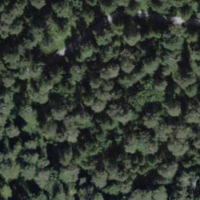
EUNIS habitat code: 43
Species observed at this site:
Vaccinium vitis-idaea
Sambucus racemosa
Convallaria majalis